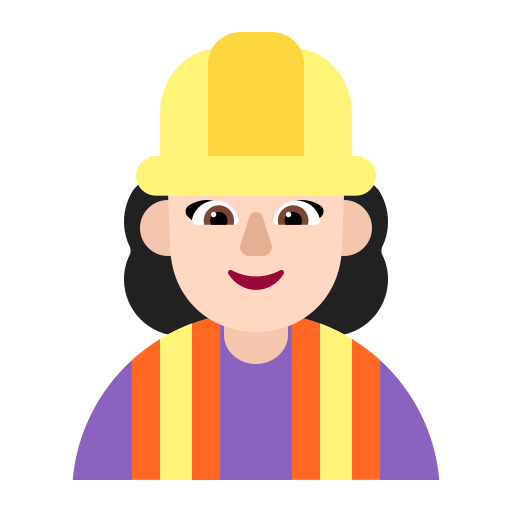
woman construction worker flat light